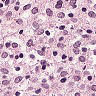
Metastatic tissue present: no